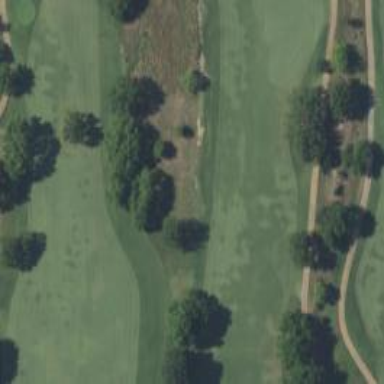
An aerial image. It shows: Golf hole.